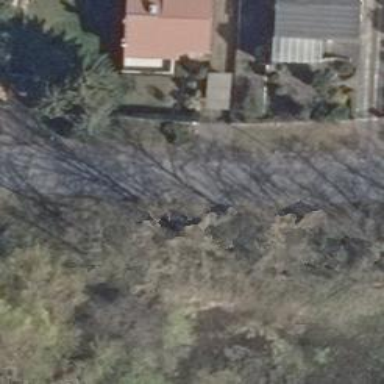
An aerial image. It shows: Row of trees in natural setting.